Interaction volume radius: 5 \u00c5
Interaction volume height: 40 \u00c5
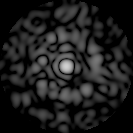
Disorder parameter: 0.846